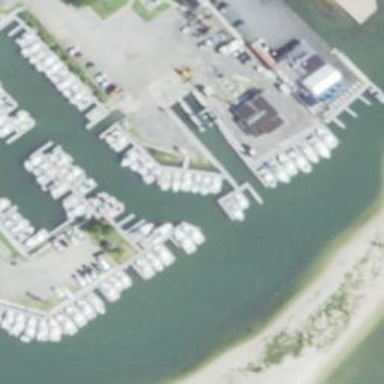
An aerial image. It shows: Pier with mooring facilities.